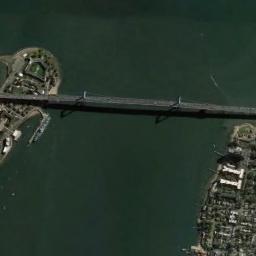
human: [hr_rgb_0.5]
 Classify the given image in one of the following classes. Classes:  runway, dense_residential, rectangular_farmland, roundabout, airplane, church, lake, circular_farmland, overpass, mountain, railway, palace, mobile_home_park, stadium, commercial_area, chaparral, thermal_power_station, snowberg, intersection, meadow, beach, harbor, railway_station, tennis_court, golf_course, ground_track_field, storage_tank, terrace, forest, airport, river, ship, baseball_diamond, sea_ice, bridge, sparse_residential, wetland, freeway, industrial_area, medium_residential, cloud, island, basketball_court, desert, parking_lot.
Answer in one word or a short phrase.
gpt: bridge